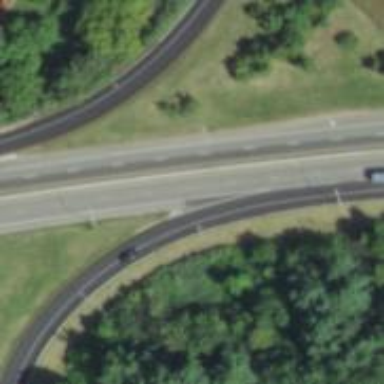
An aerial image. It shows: Motorway link.